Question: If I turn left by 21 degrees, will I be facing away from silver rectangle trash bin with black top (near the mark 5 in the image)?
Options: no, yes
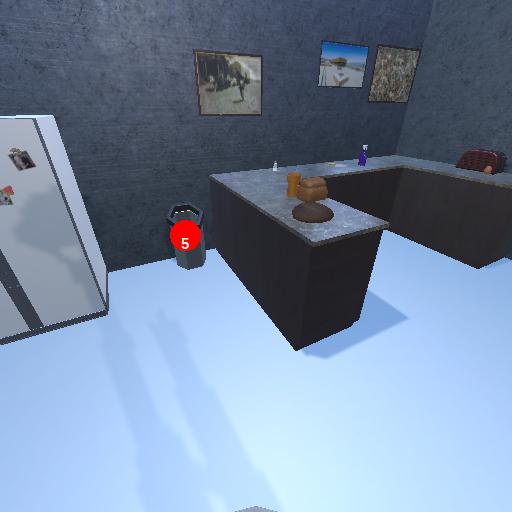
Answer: no